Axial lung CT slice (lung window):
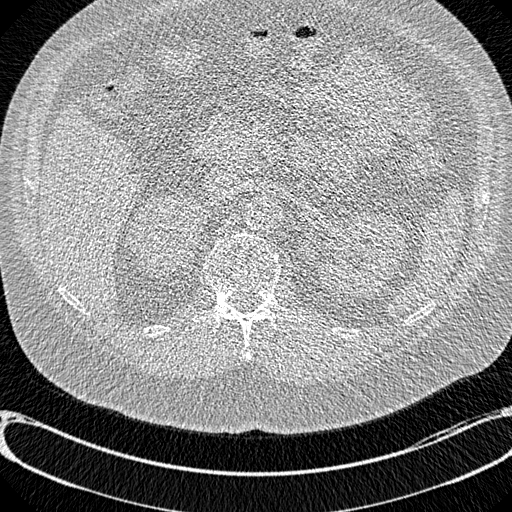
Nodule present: no